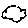
Label: cloud